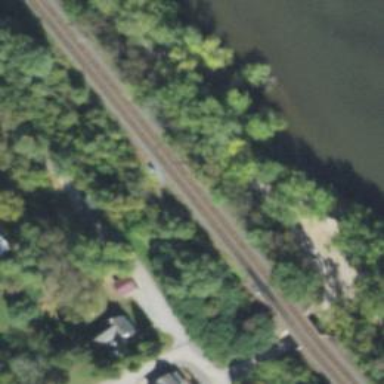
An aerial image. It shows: Railway track.